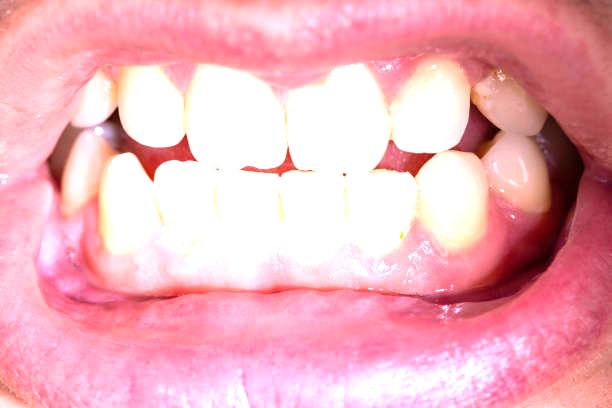
Condition: Gingivitis